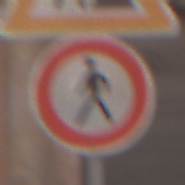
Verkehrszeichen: VerbotFussgaenger
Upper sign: Arbeitsstelle
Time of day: MorningAfternoon
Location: Outdoor (Urban)
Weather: PartlyCloudy
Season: NotSpecified
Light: Natural